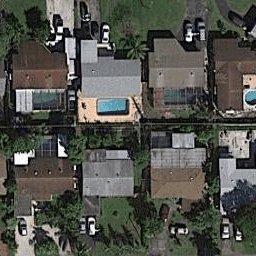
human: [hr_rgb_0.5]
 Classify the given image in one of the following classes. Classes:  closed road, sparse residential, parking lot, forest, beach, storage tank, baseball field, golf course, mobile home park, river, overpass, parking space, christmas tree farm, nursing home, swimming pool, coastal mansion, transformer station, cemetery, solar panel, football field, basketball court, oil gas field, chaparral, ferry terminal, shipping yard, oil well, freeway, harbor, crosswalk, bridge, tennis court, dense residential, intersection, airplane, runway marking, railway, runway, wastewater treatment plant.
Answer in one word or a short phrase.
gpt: dense residential